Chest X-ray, PA view. Patient: 30 years old, sex M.
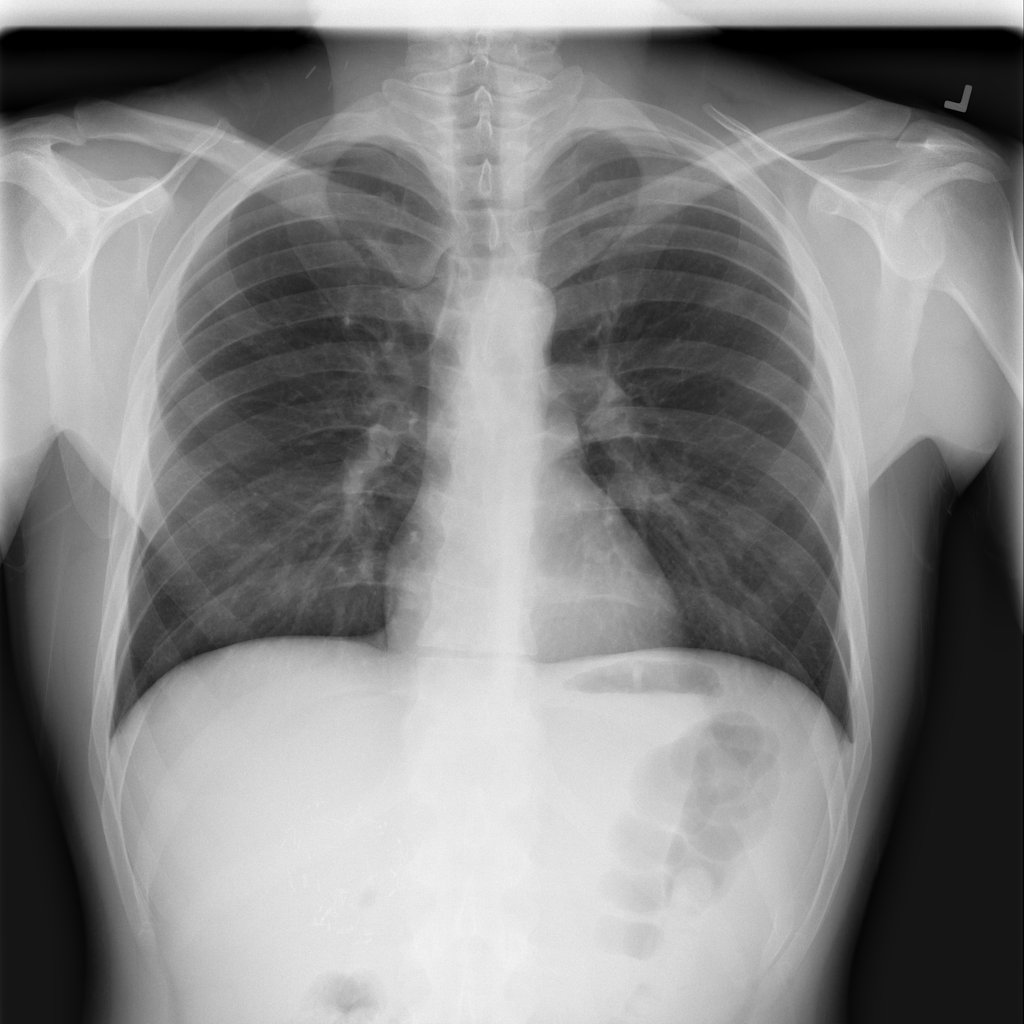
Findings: No Finding